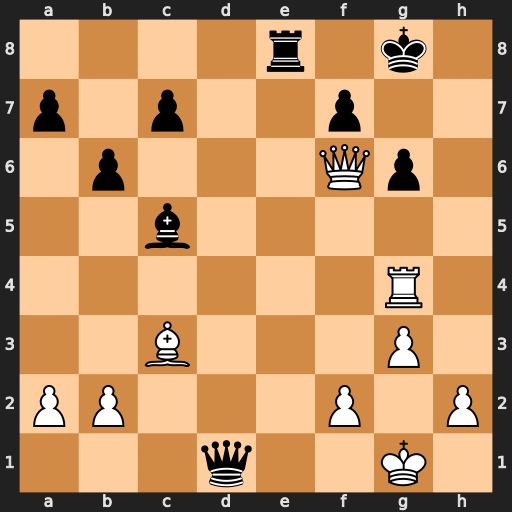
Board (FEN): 4r1k1/p1p2p2/1p3Qp1/2b5/6R1/2B3P1/PP3P1P/3q2K1
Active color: w
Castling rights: -
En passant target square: -
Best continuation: Kg2 Qd5+ Kh3 Kf8 b4